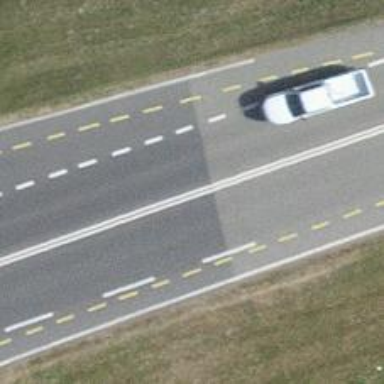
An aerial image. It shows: Asphalt primary highway with cycle lane on the left side. The cycle lane is soft lane.